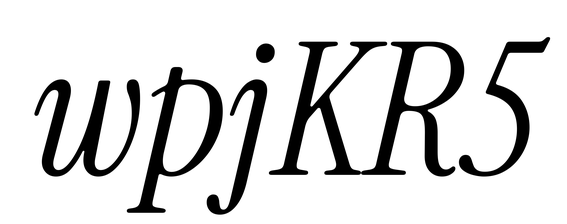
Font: InstrumentSerif-Italic